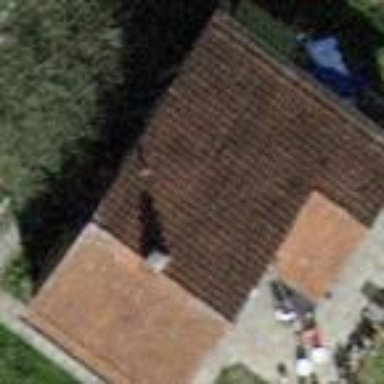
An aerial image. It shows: Simple house.